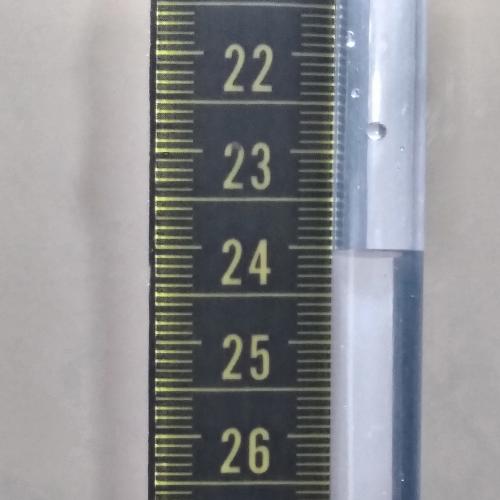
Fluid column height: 24.0 cm